Interaction volume radius: 10 \u00c5
Interaction volume height: 45 \u00c5
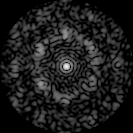
Disorder parameter: 0.719